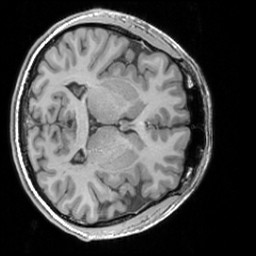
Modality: T1w
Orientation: axial
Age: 24
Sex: male
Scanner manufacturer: siemens
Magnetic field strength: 3 T
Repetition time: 1.63 s
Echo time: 0.00311 s